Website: home-depot
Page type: payment
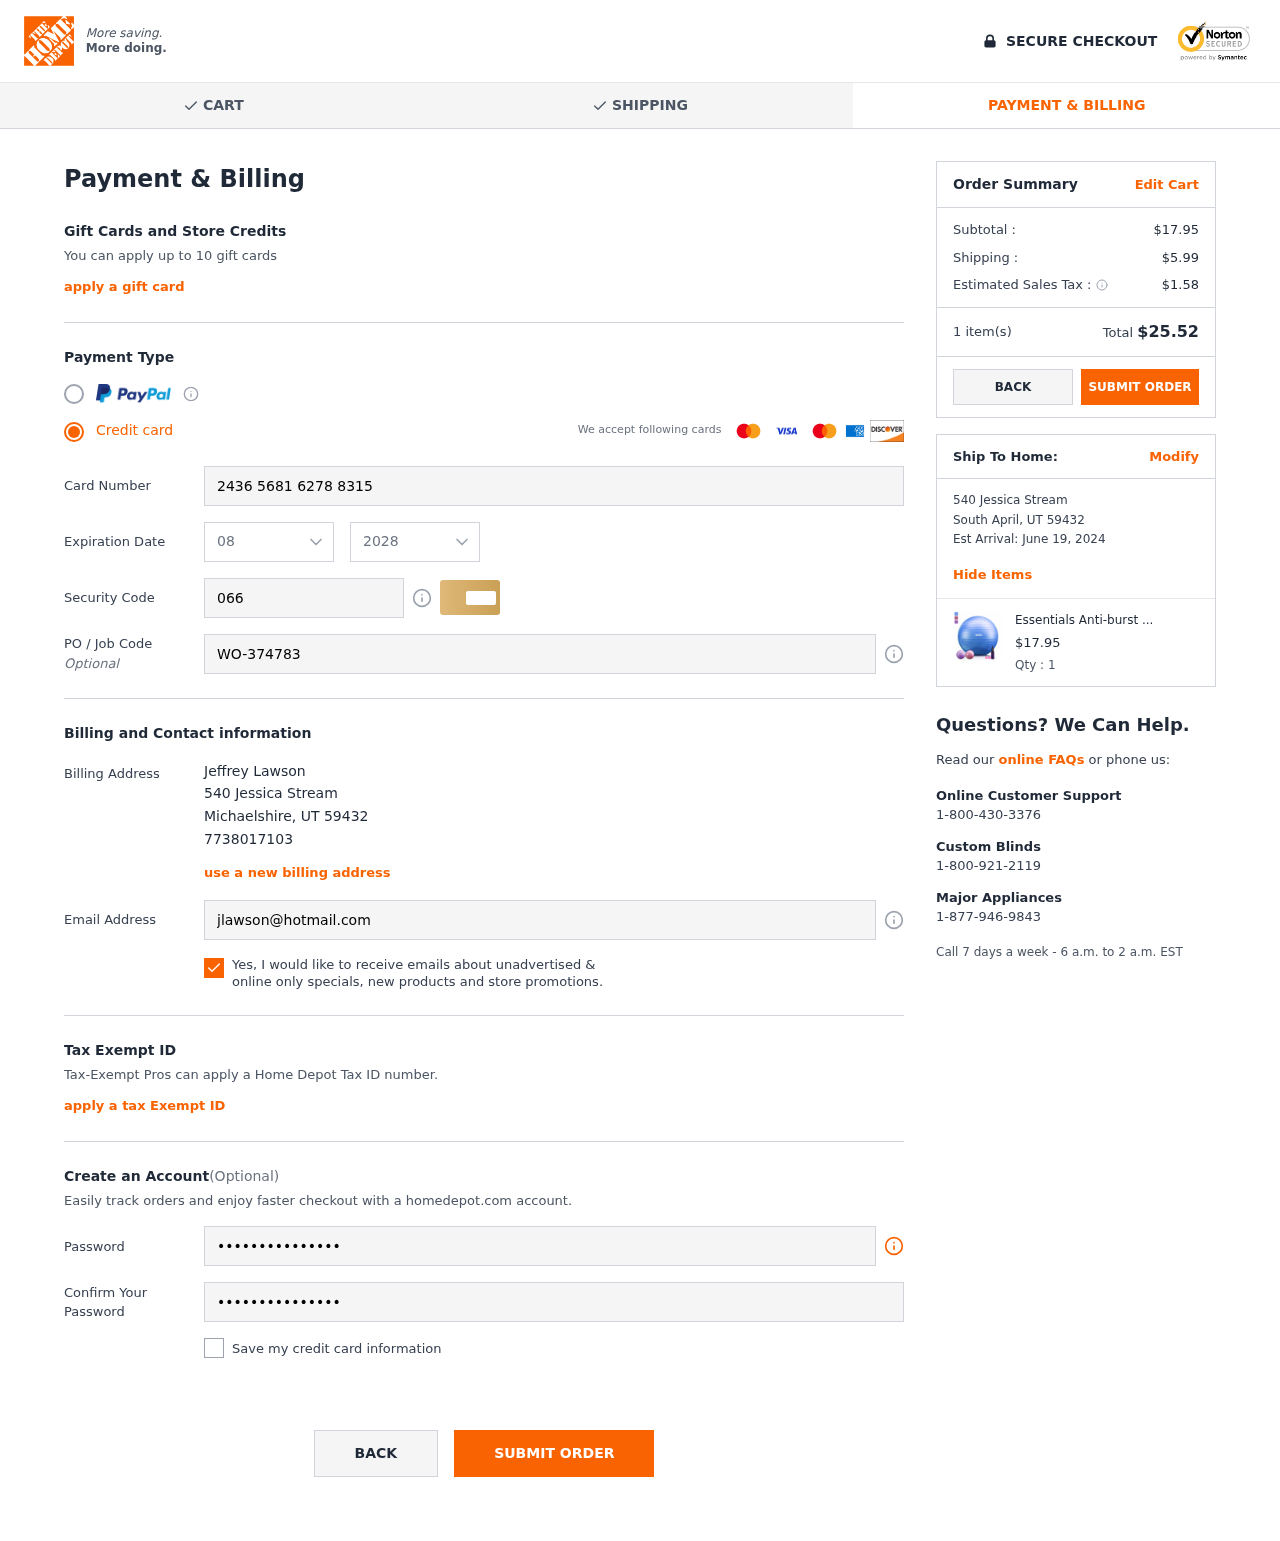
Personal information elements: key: PII_CARD_CVV
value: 066
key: PII_CARD_EXPIRY_MONTH
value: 08
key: PII_CARD_EXPIRY_YEAR
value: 28
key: PII_CARD_NUMBER
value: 2436 5681 6278 8315
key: PII_CITY
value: Michaelshire
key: PII_CITY2
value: South April
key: PII_EMAIL
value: jlawson@hotmail.com
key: PII_FULLNAME
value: Jeffrey Lawson
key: PII_JOB_CODE
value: WO-374783
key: PII_PHONE
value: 7738017103
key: PII_POSTCODE
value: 59432
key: PII_POSTCODE2
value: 59432
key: PII_STATE_ABBR
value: UT
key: PII_STATE_ABBR2
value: UT
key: PII_STREET
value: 540 Jessica Stream
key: PII_STREET2
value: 540 Jessica Stream
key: PII_POSTCODE_FULL
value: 59432
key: PII_POSTCODE_NUMERIC
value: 59432
Product elements: key: PRODUCT1_NAME
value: Essentials Anti-burst Exercise Ball 65 cm 75 cm Fitness Ball with Ball Pump Pezzi Ball for Yoga Pila
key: PRODUCT1_PRICE
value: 17.95
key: PRODUCT1_QUANTITY
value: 1
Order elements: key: ORDER_SUBTOTAL
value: $17.95
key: ORDER_SHIPPING_COST
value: $5.99
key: ORDER_TAX
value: $1.58
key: ORDER_NUM_ITEMS
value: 1 item(s)
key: ORDER_TOTAL
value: $25.52
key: ORDER_DELIVERY_DATE
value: June 19, 2024